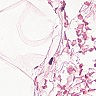
Metastatic tissue present: no